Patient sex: M
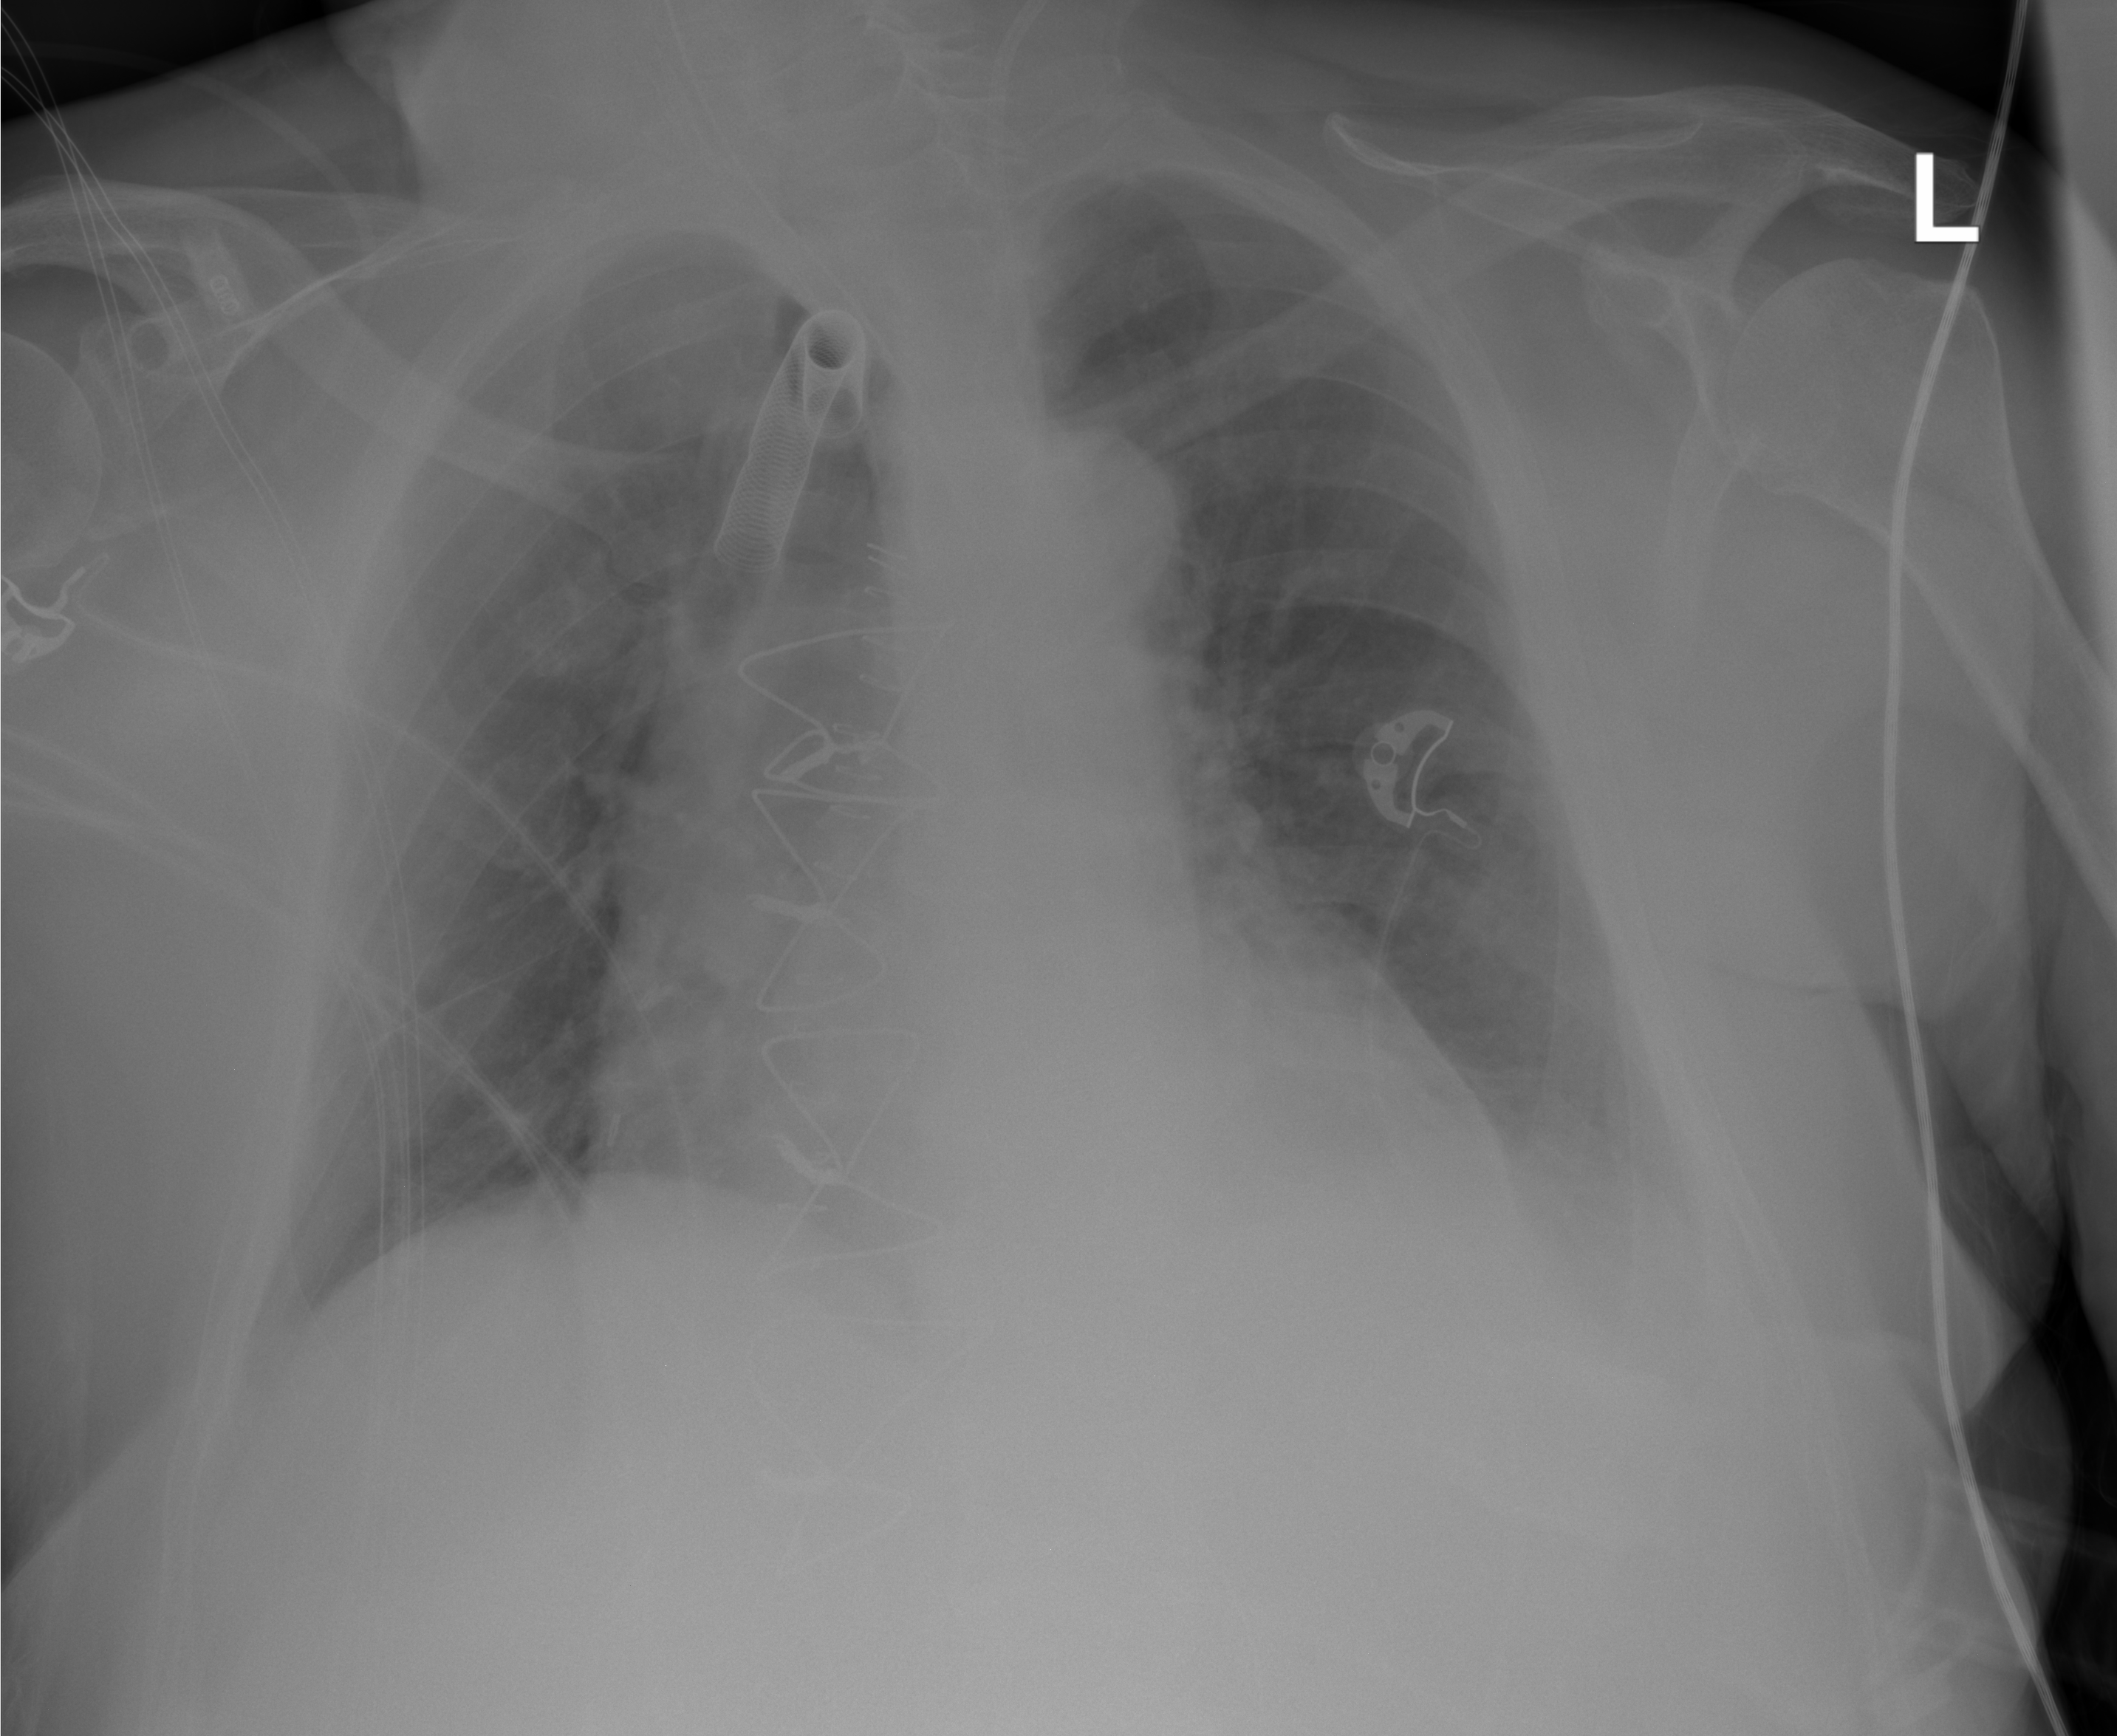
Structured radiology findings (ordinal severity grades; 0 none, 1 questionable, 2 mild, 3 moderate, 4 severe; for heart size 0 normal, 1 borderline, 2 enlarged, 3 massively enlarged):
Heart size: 2
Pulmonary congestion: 2
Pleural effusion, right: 0
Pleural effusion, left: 2
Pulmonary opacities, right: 2
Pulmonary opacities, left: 0
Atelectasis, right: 0
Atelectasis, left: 2